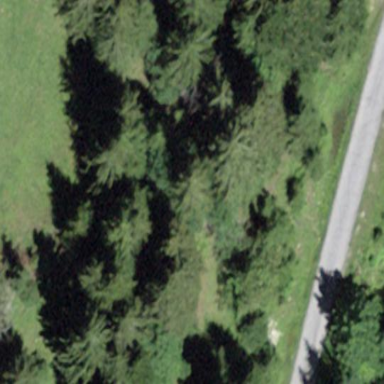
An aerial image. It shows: Forest area.